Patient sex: F
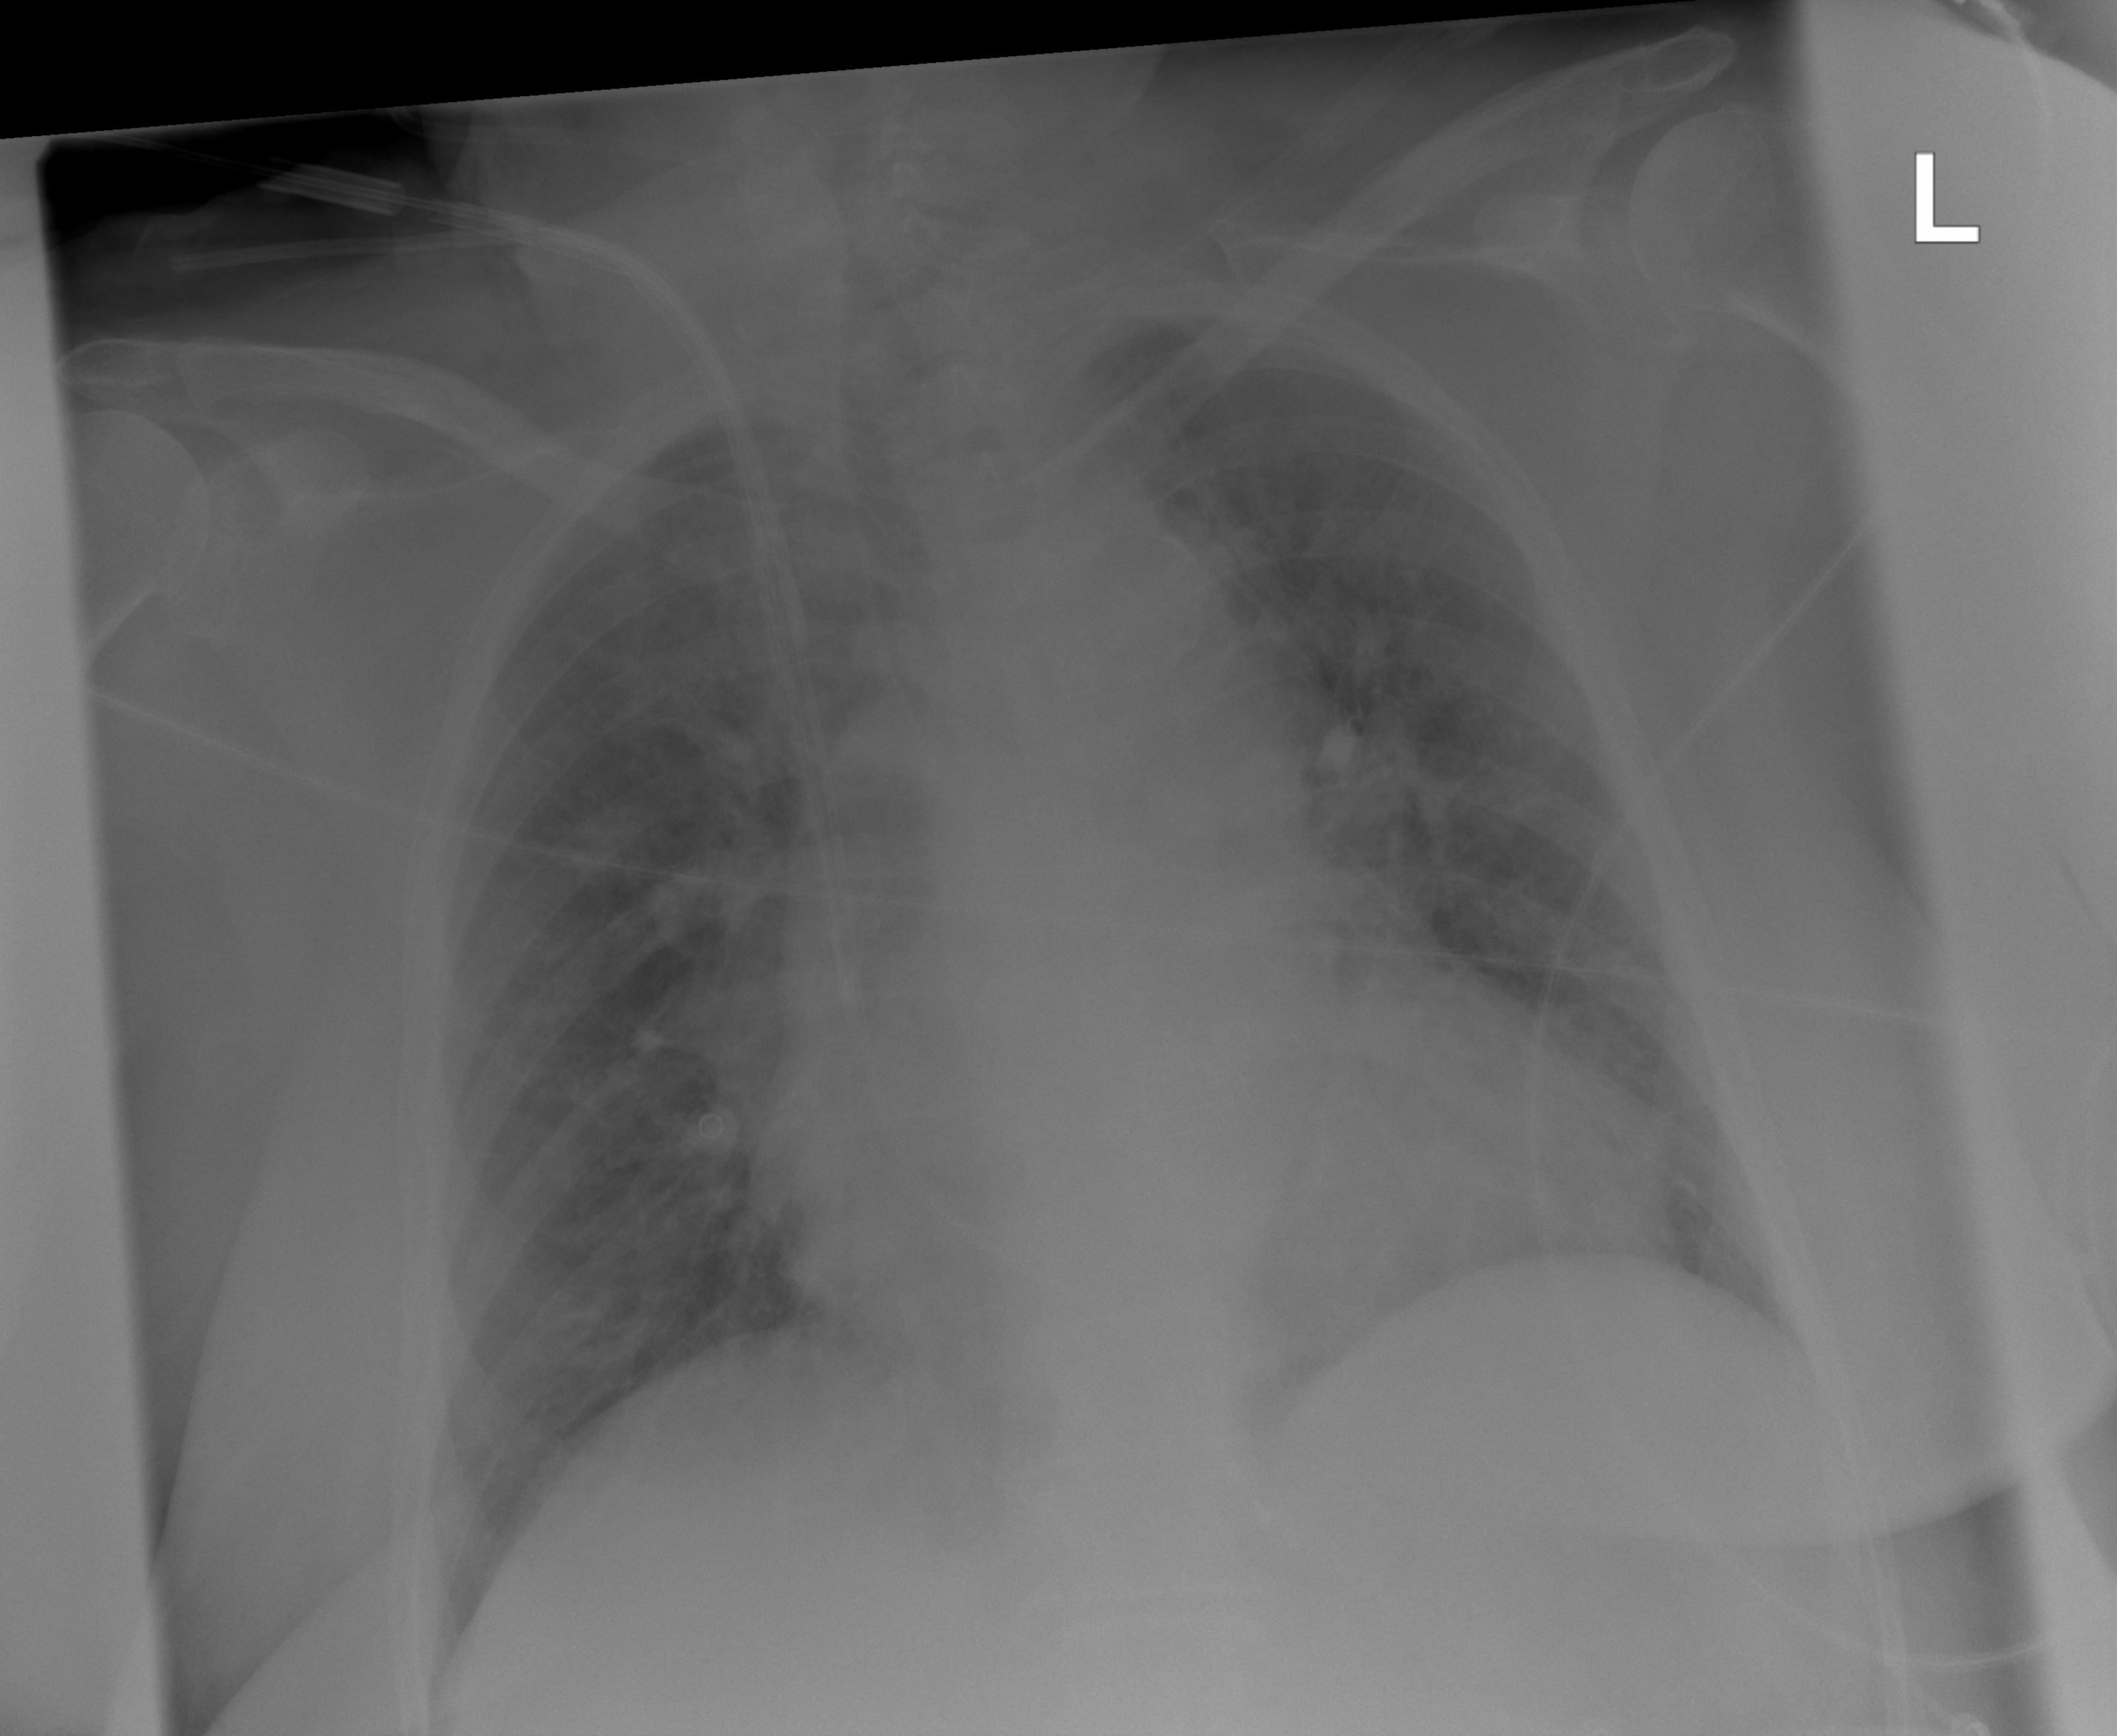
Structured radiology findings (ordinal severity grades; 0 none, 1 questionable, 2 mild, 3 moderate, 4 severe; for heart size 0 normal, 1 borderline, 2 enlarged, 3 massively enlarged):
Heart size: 2
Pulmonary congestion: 2
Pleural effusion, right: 0
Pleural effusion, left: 0
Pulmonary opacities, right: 0
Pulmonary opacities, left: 0
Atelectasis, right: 0
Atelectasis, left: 0